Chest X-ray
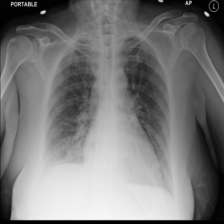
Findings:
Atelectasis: negative
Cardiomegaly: negative
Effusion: negative
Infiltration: negative
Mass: negative
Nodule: negative
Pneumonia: negative
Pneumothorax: negative
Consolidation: negative
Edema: negative
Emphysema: negative
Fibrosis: negative
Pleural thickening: negative
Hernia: negative